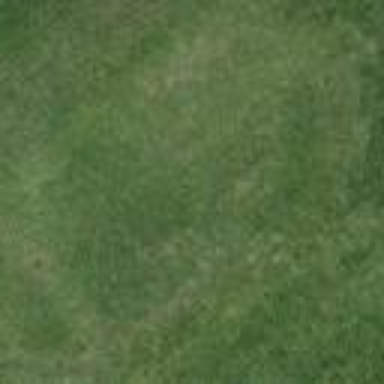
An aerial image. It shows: Golf tee area with grass surface.